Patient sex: M
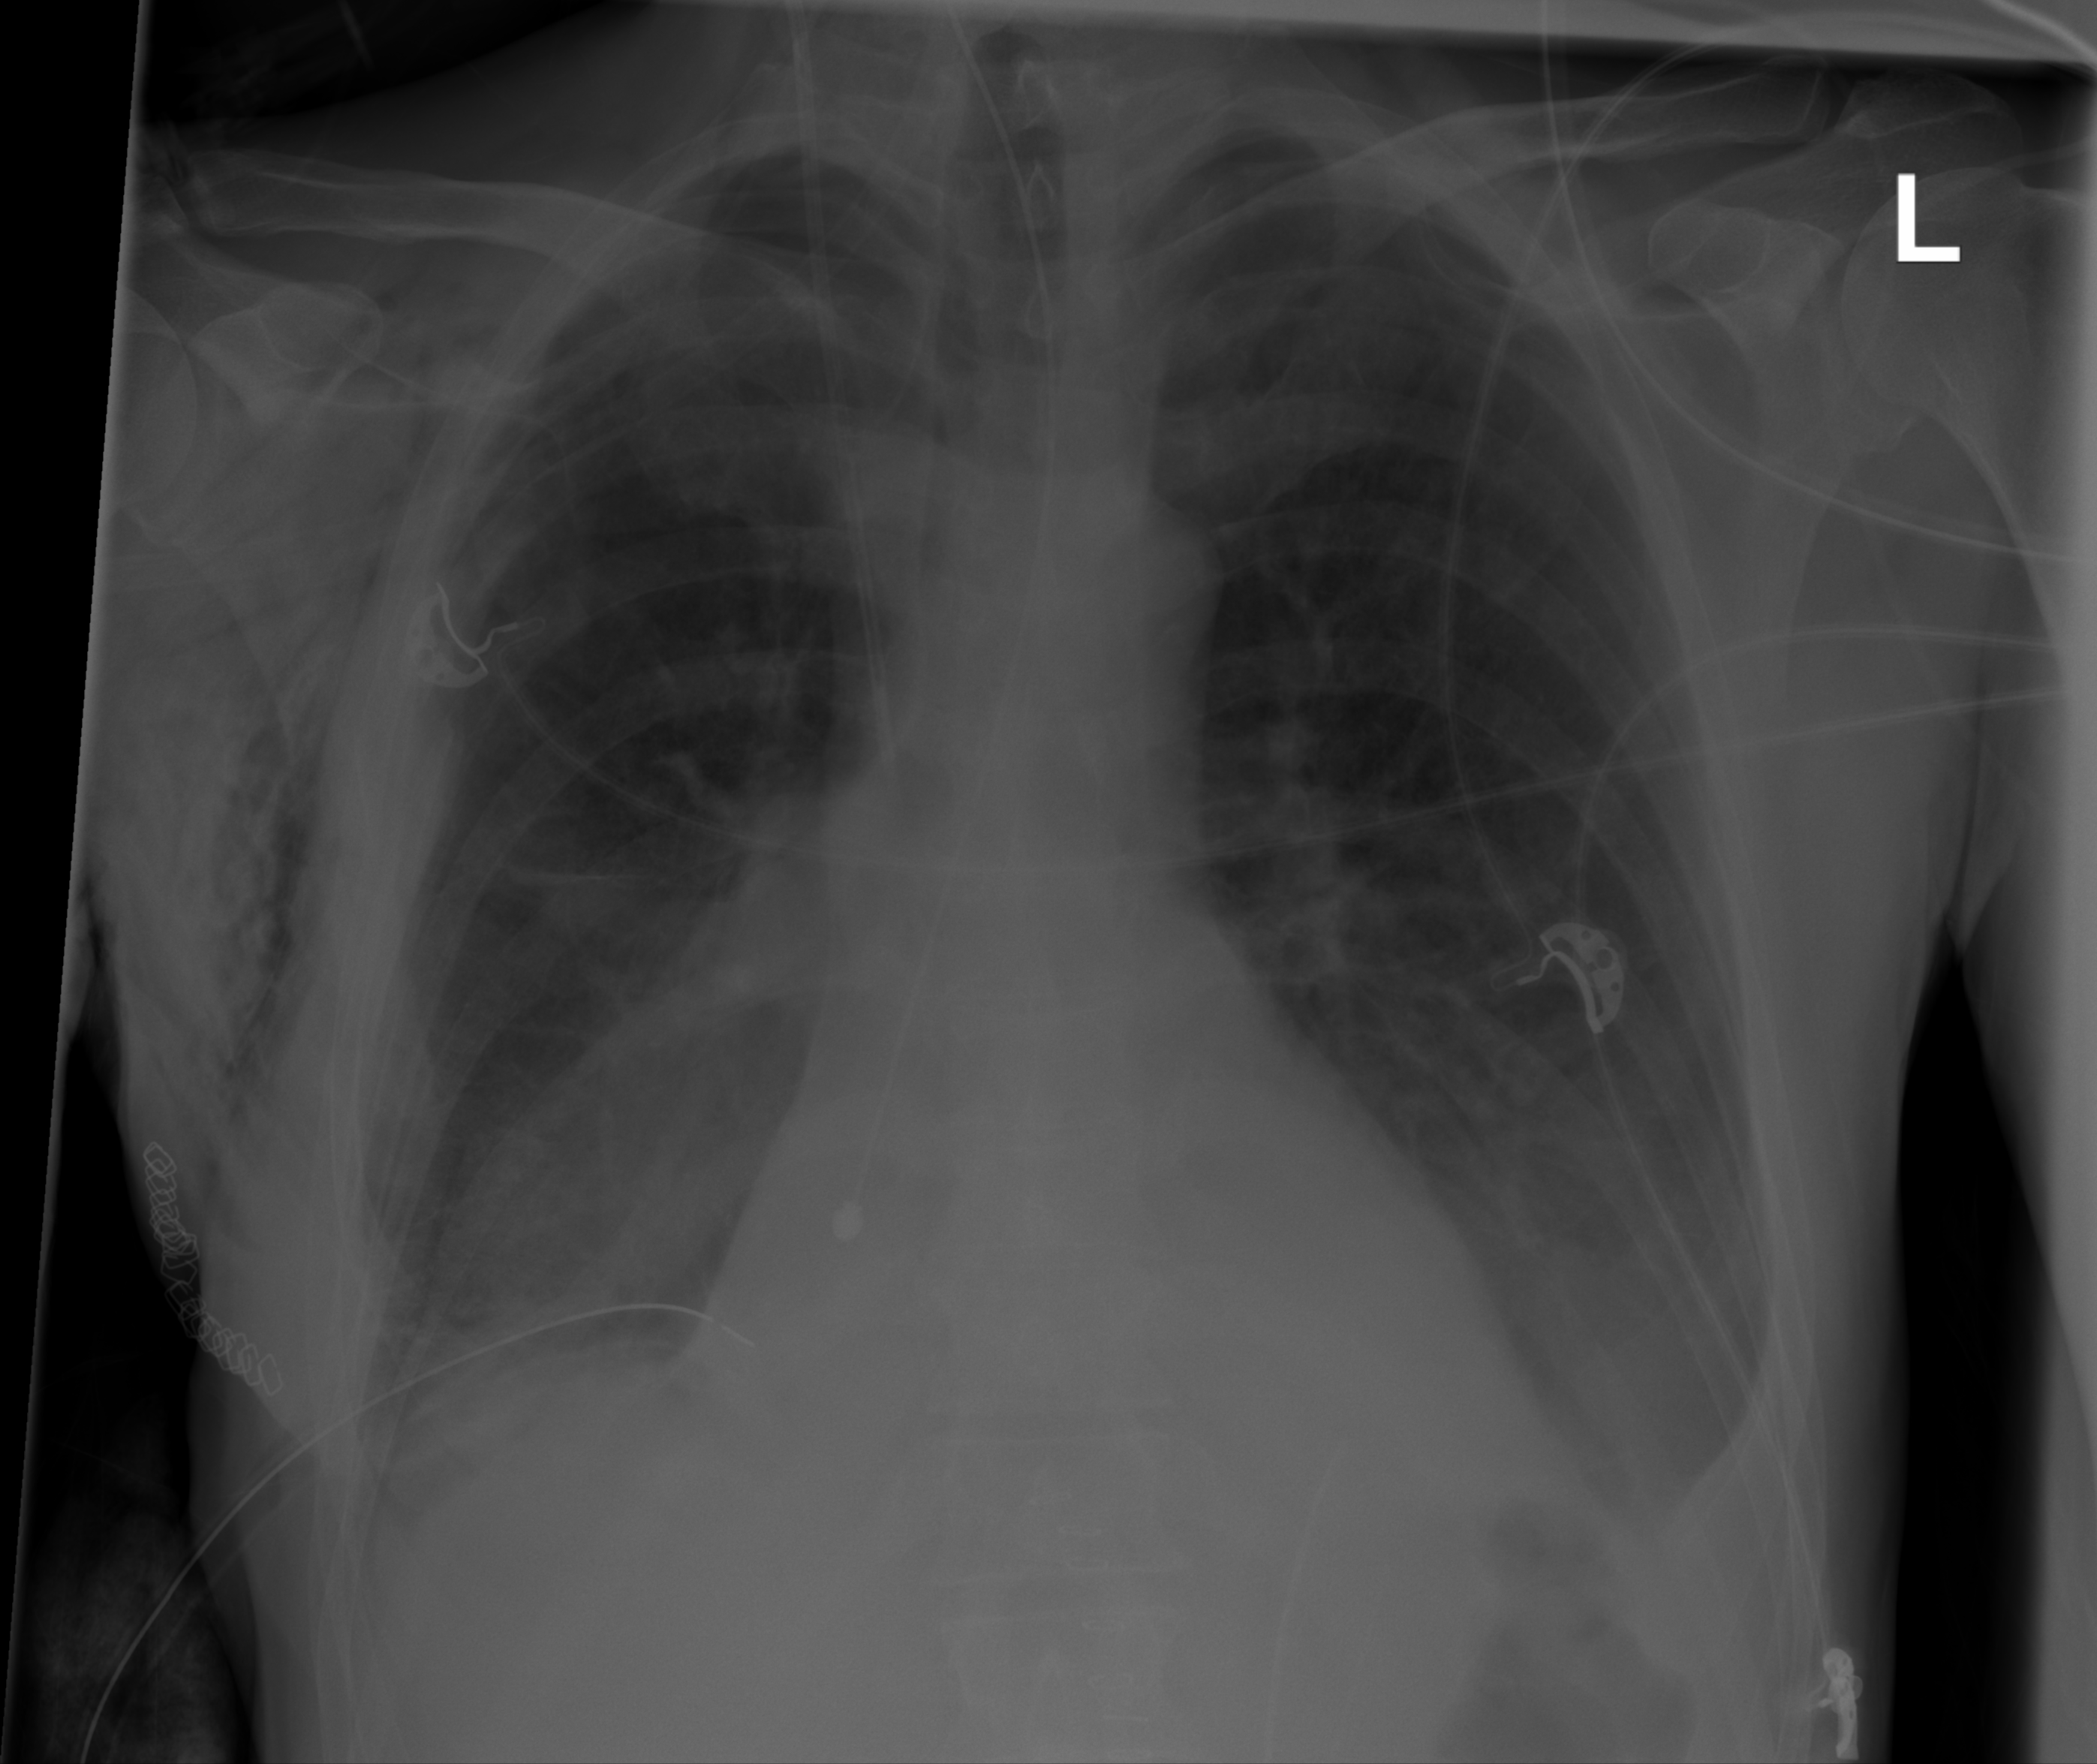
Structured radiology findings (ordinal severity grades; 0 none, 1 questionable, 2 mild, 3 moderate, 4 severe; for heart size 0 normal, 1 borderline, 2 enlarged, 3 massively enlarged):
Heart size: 0
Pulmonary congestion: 0
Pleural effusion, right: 0
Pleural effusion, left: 0
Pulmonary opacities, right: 2
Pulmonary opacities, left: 0
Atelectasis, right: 0
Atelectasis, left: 0